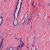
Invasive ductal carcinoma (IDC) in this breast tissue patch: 1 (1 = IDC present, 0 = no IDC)